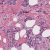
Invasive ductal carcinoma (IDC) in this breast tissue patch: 1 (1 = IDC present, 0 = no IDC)